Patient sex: M
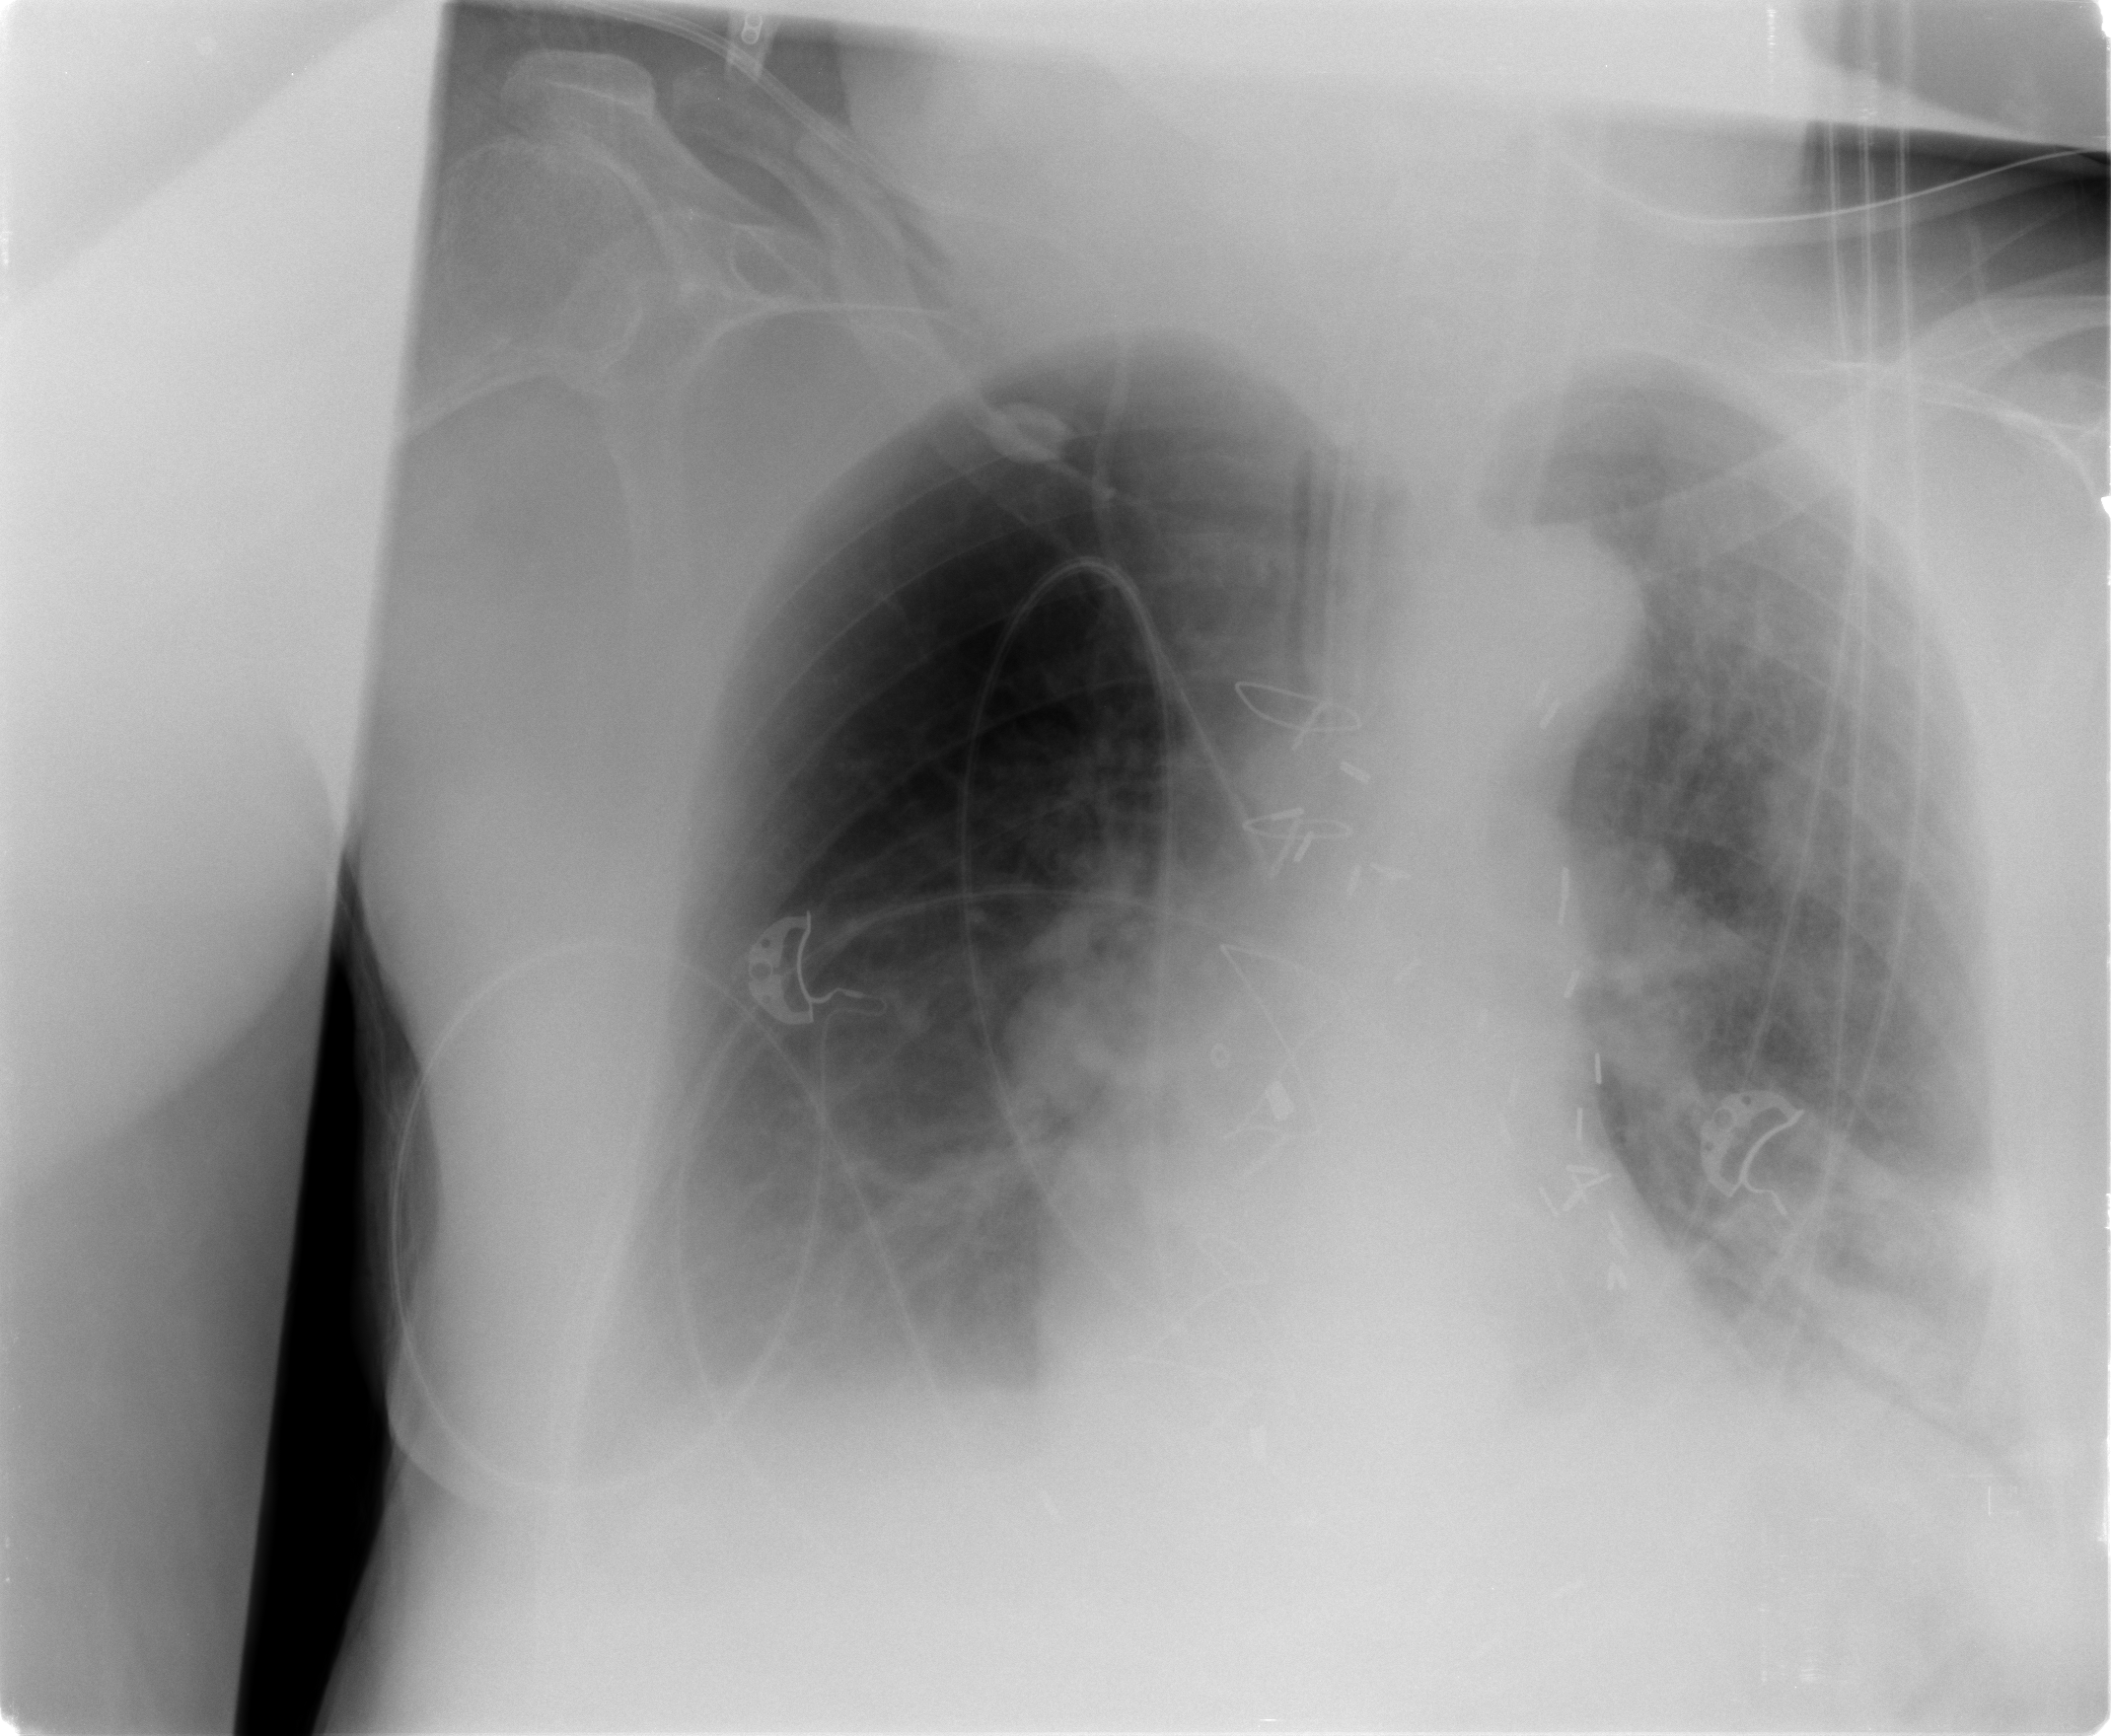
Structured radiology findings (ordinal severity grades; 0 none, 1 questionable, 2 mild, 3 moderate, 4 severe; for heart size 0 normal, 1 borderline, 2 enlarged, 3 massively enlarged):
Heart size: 0
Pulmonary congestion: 0
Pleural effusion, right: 2
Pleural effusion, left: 1
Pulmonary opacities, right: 0
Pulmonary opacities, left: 3
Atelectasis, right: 2
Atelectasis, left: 3